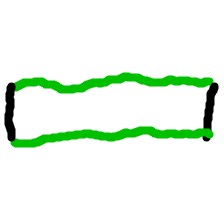
Shape: rectangle